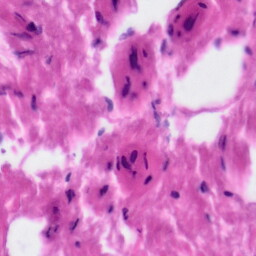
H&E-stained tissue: Tonsil